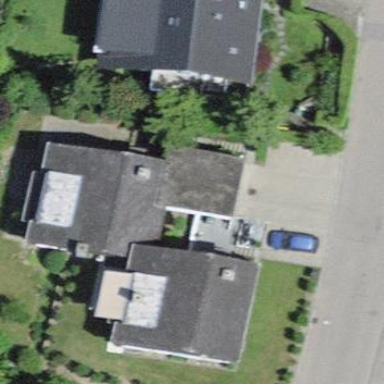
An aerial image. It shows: Residential building.